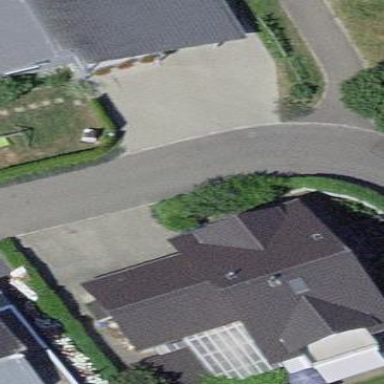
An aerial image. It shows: Residential building.